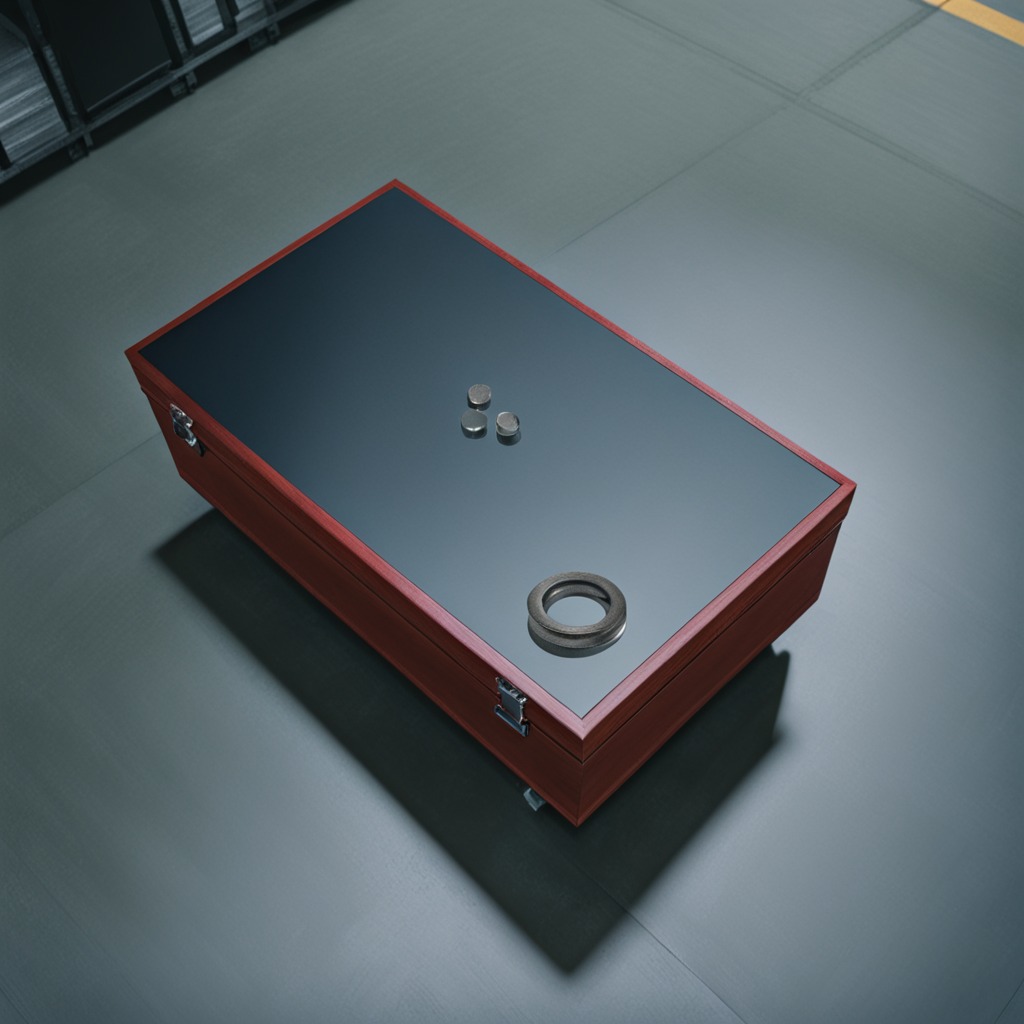
A flat metal washer lies on the toolbox surface in an airplane hangar workshop.